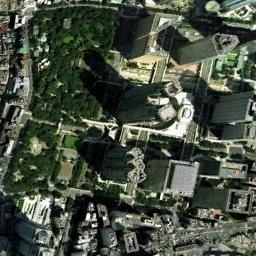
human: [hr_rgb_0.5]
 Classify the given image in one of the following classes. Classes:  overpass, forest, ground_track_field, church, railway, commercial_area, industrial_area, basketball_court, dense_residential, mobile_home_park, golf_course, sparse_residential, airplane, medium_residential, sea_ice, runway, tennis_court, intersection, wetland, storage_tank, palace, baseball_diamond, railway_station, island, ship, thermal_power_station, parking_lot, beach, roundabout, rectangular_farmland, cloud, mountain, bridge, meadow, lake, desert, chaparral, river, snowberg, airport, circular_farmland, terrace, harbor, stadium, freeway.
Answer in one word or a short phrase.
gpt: commercial_area